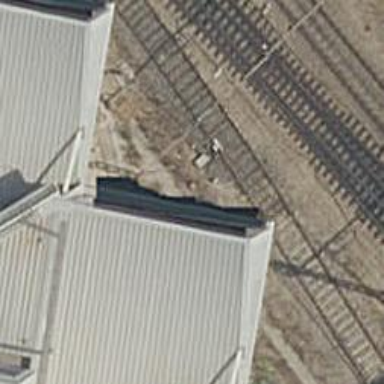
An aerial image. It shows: Railway yard.